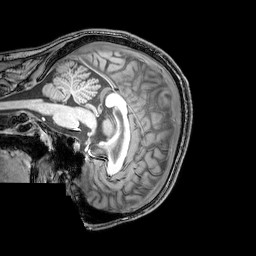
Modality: T1w
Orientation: sagittal
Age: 24
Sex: male
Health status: healthy
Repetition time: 0.081 s
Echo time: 0.037 s